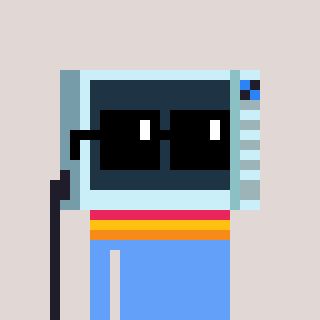
a pixel art character with square black sunglasses, a microwave-shaped head and a blue-colored body on a warm background